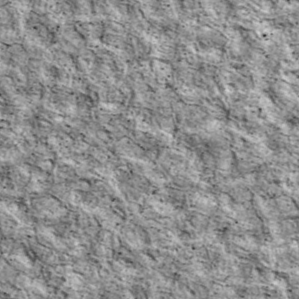
Label: non_frost